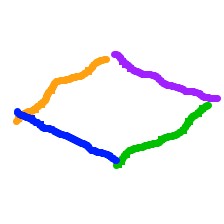
Shape: rhombus